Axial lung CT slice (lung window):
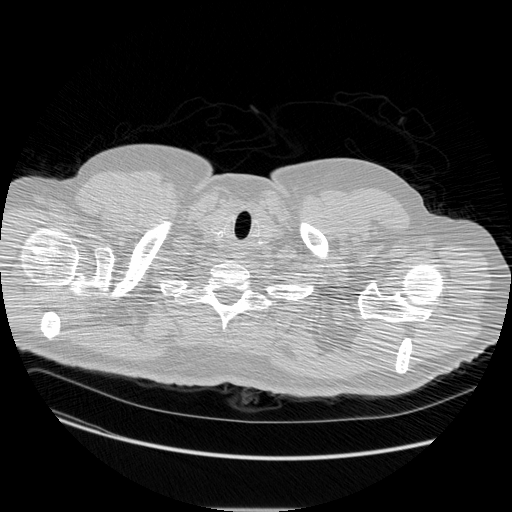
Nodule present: no